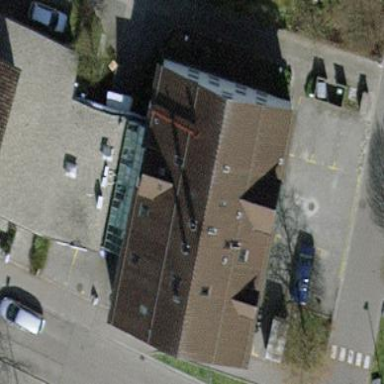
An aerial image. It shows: Office building with gabled roof.